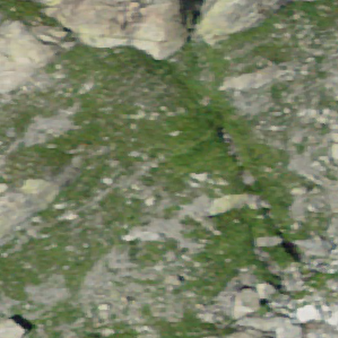
Label: other